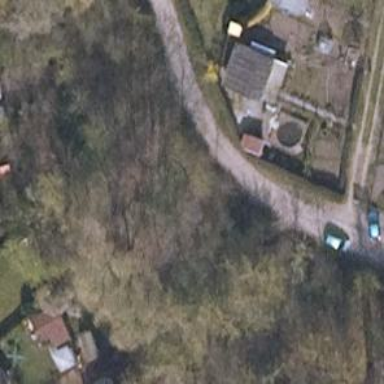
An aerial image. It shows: Service road through the allotments with ground surface.